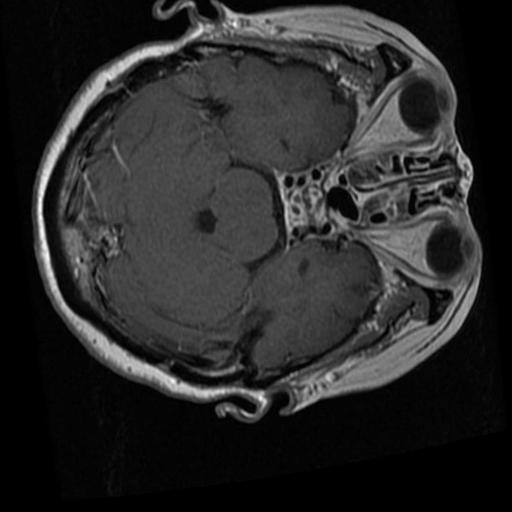
Label: brain_tumor